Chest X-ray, PA view. Patient: 51 years old, sex F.
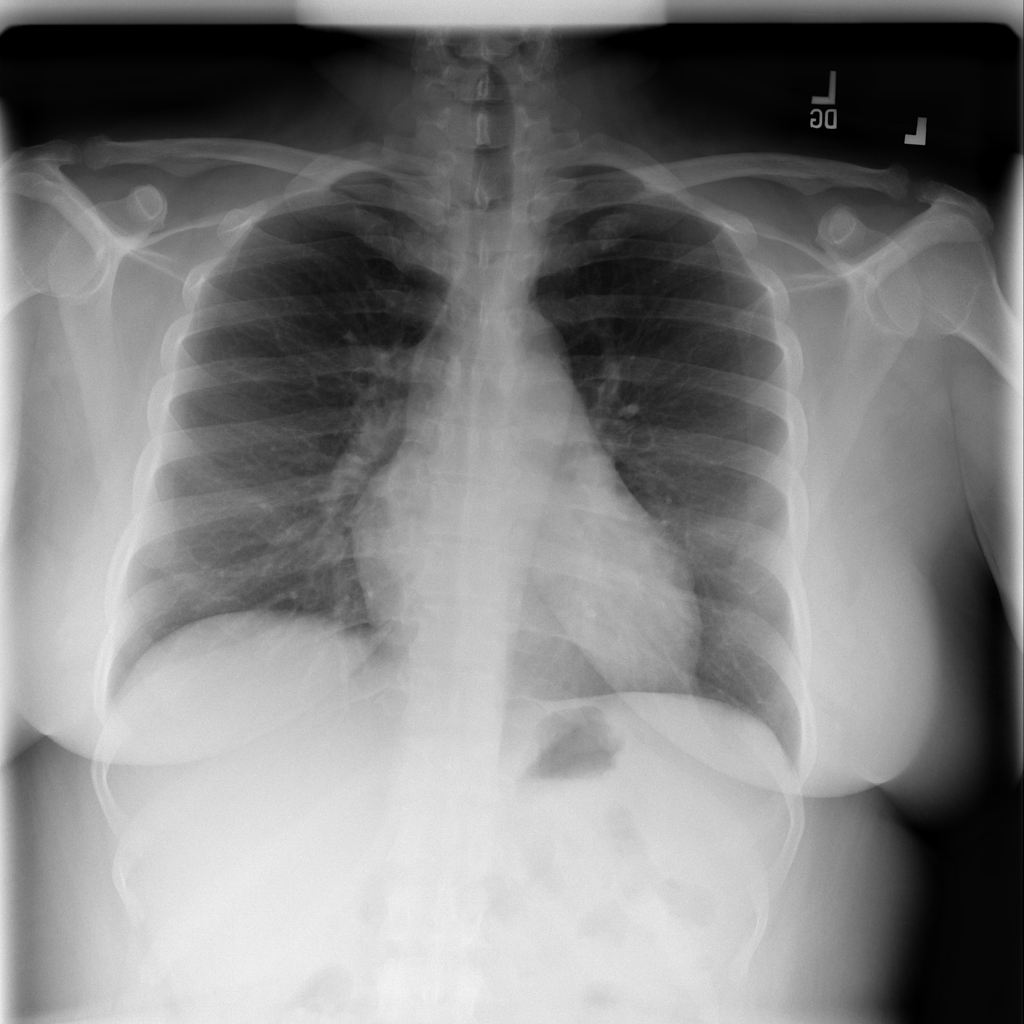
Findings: Cardiomegaly